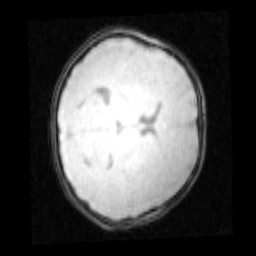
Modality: PDw
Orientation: axial
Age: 9
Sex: female
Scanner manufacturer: siemens
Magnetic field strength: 3 T
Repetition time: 0.25 s
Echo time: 0.00103 s